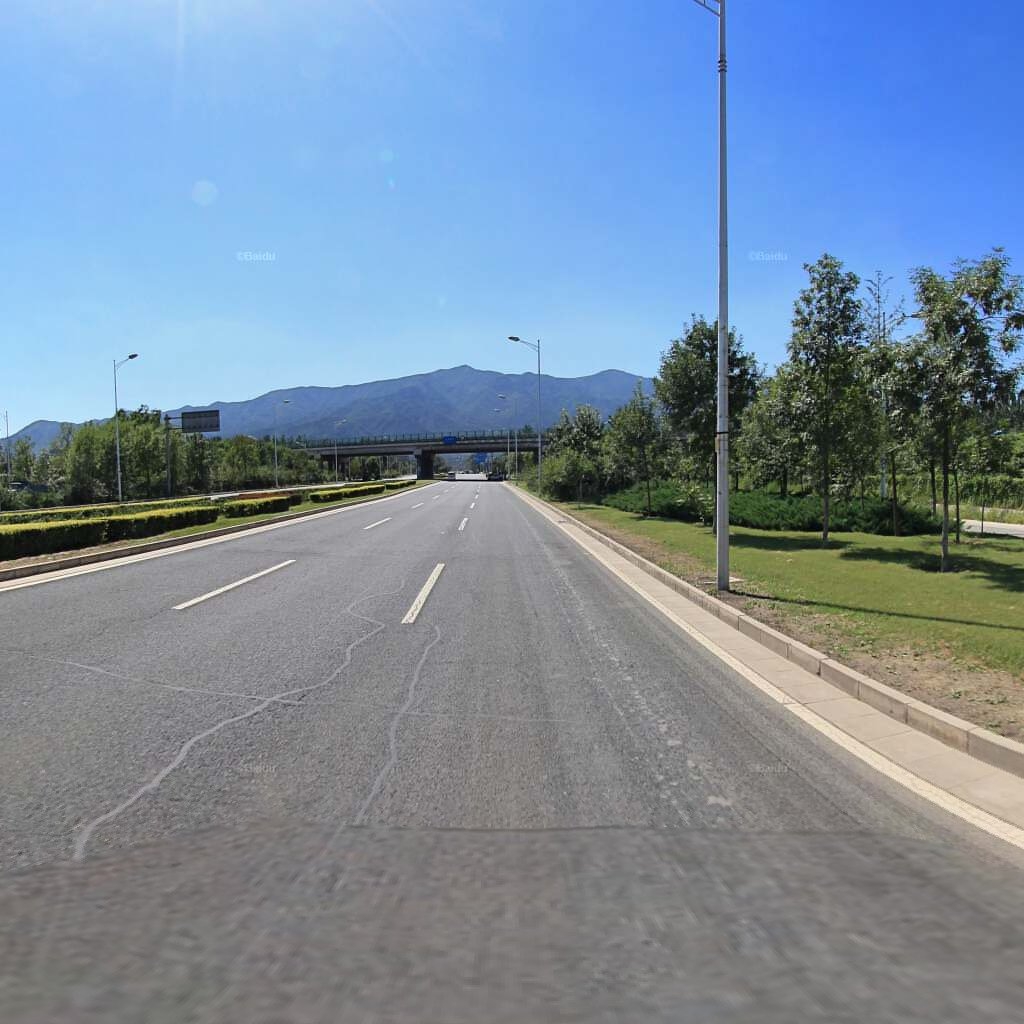
Region: Haidian
Road damage annotations: longitudinal patch, longitudinal patch, transverse patch